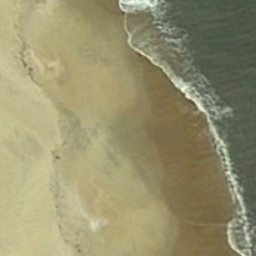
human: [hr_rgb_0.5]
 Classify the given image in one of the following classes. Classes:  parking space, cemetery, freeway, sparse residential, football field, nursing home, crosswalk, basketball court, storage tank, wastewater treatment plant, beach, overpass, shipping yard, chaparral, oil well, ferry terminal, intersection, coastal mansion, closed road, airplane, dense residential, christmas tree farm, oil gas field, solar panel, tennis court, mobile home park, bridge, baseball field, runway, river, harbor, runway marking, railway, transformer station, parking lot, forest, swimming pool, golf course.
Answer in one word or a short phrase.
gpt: beach